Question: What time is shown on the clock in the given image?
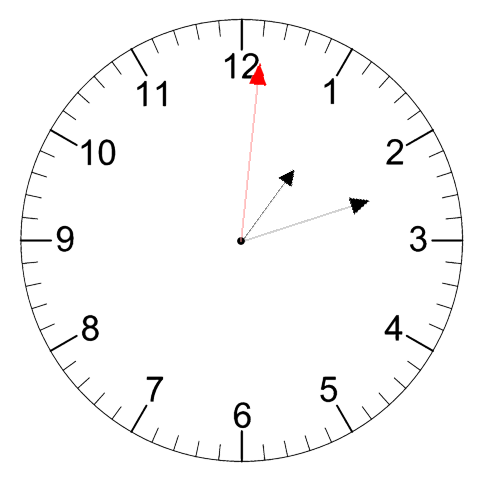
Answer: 01:12:01